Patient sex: F
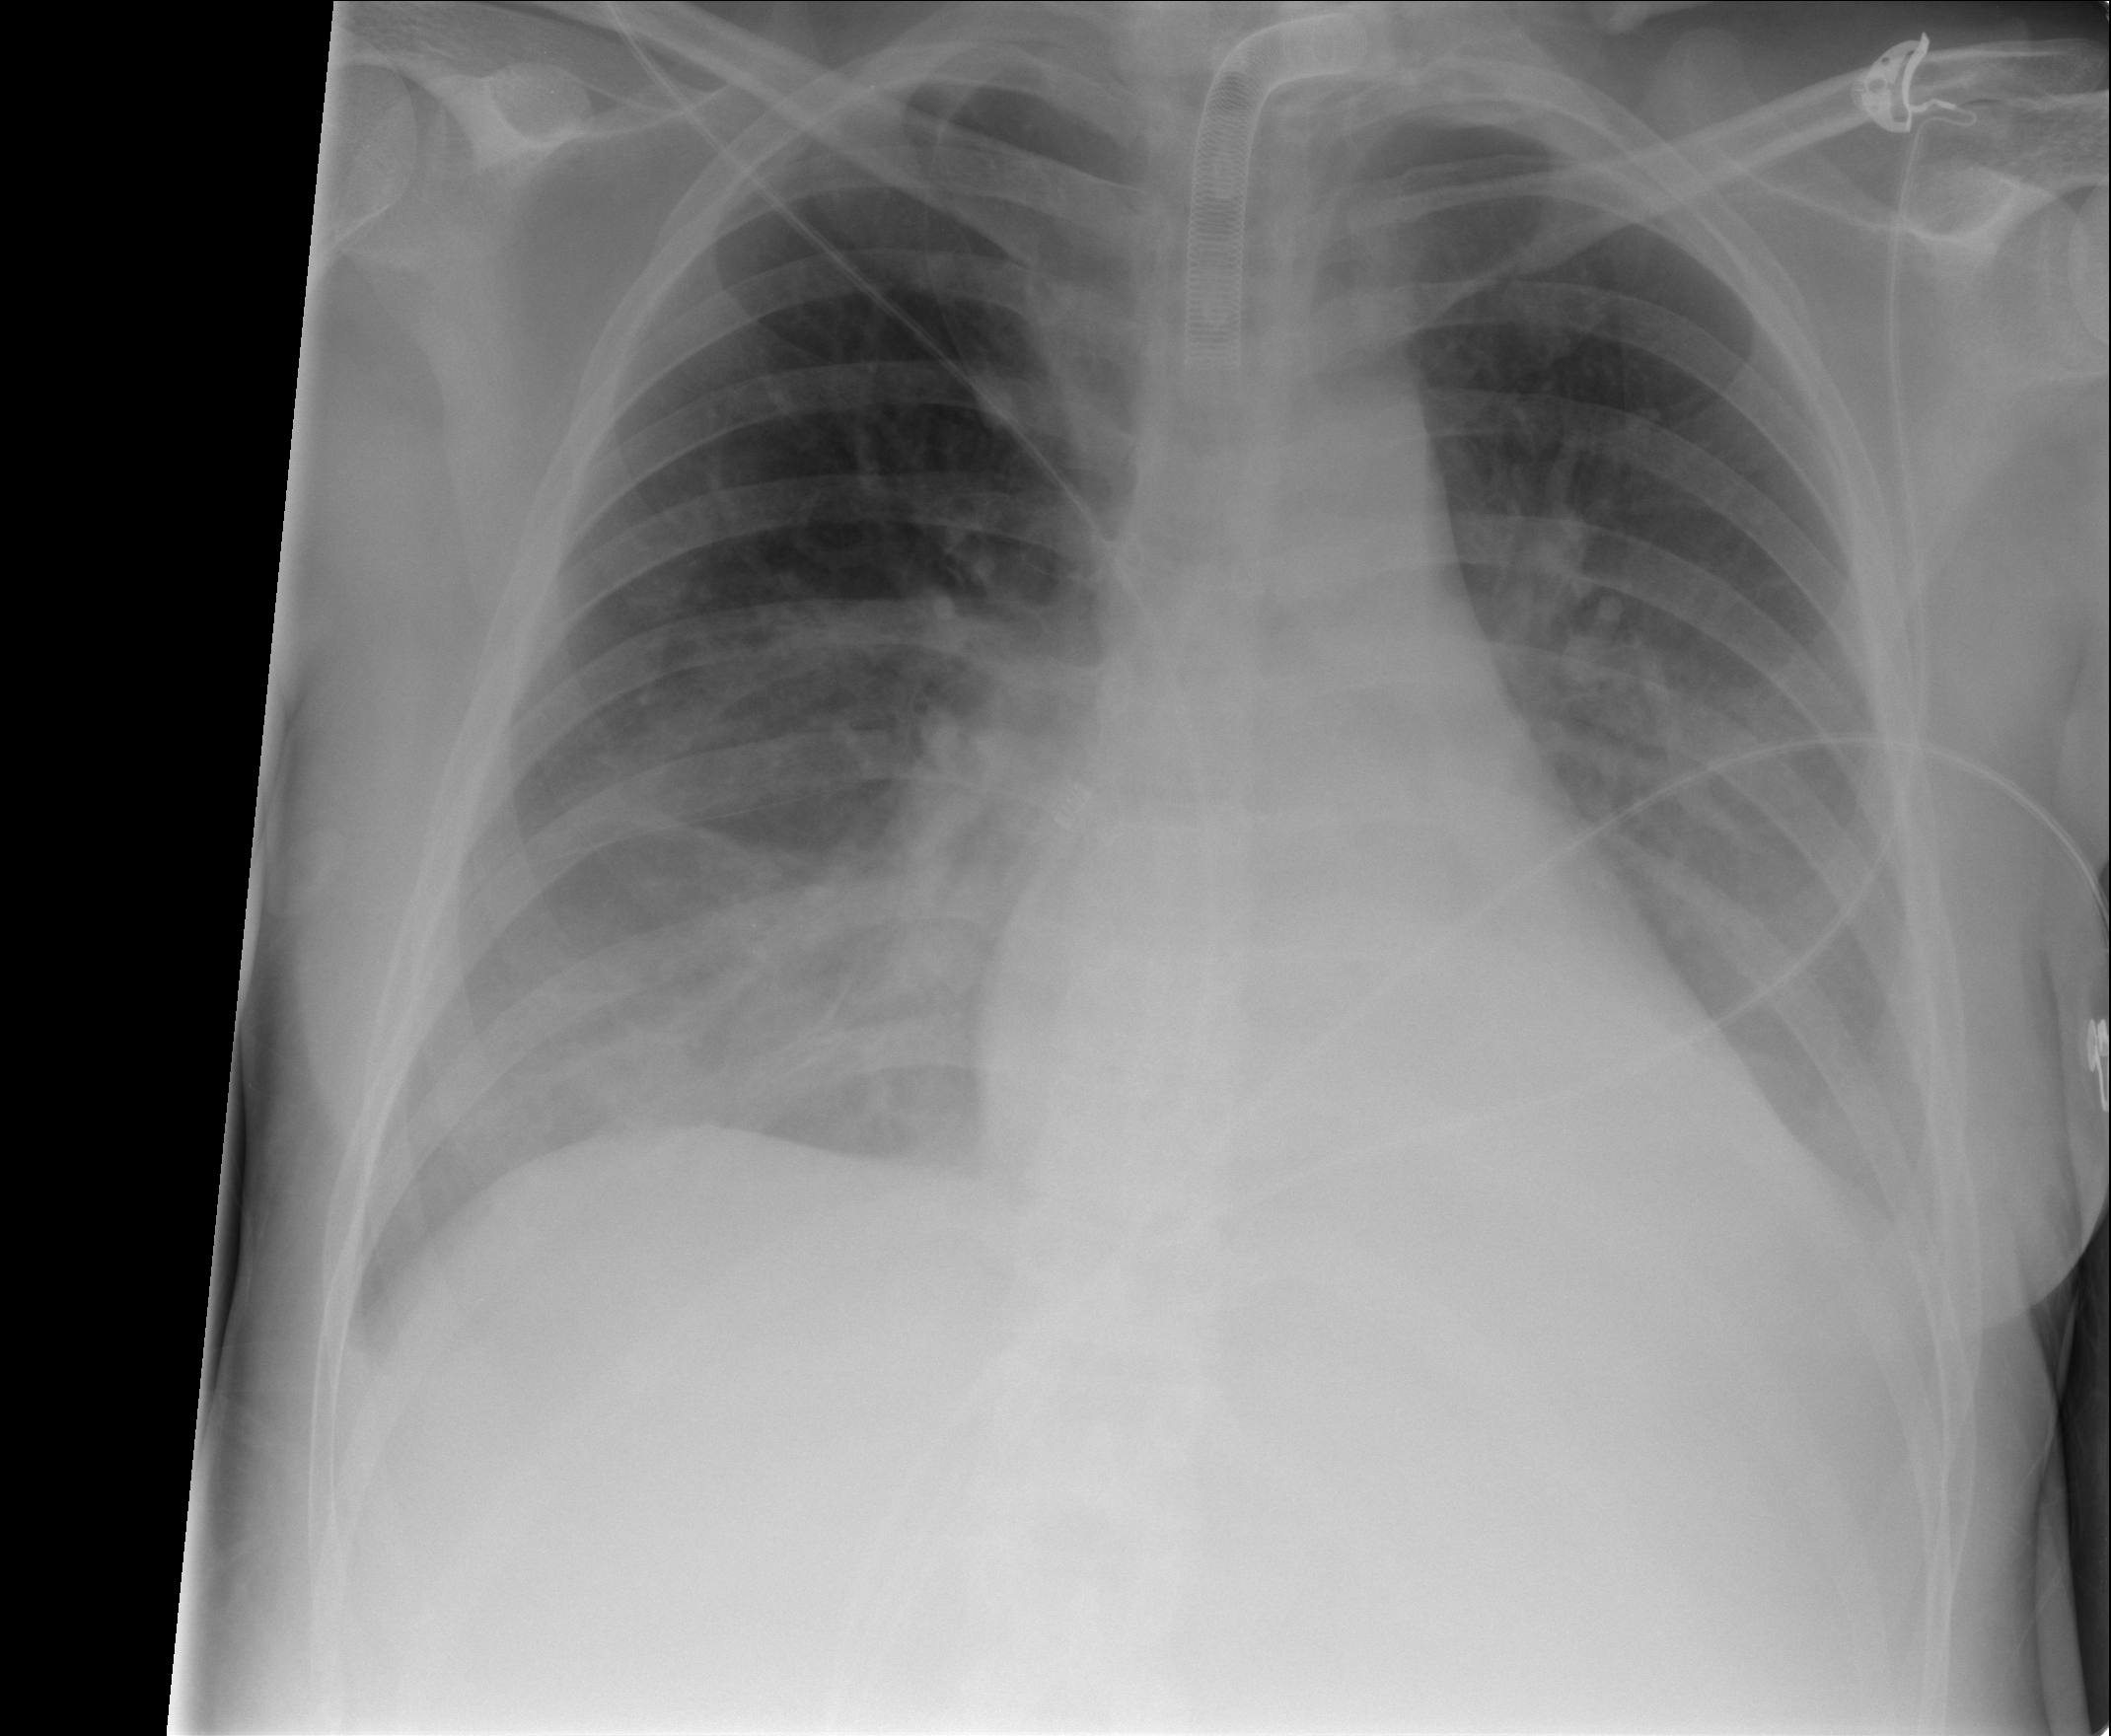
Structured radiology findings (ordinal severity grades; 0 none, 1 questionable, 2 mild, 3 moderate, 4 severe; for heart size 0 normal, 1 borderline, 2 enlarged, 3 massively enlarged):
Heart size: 0
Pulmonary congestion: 0
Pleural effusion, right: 1
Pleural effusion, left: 2
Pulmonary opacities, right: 2
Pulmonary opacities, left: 2
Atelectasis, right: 2
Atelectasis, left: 2